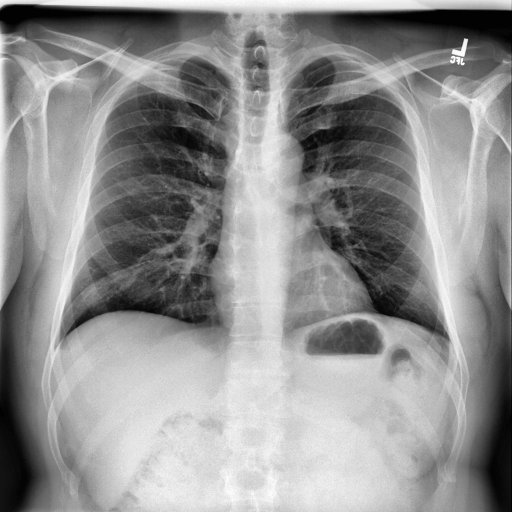
Finding: NORMAL